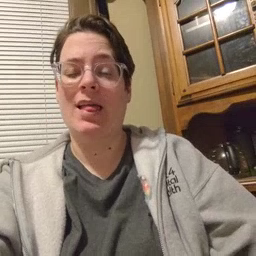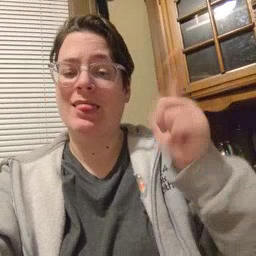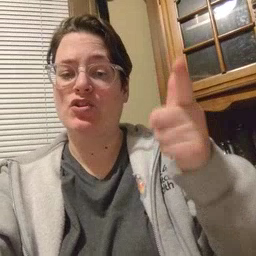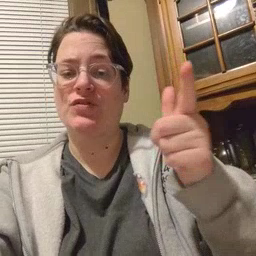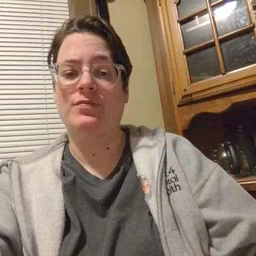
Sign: later